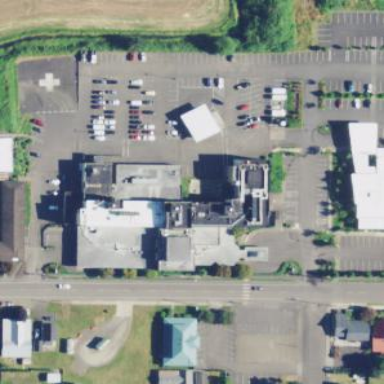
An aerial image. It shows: Hospital building.